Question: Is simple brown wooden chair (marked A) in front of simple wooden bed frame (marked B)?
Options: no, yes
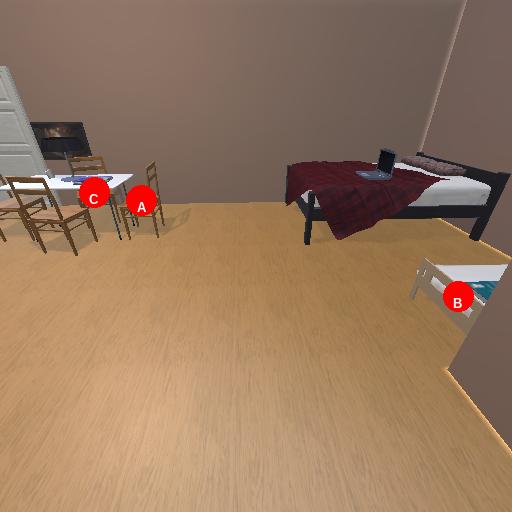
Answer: no